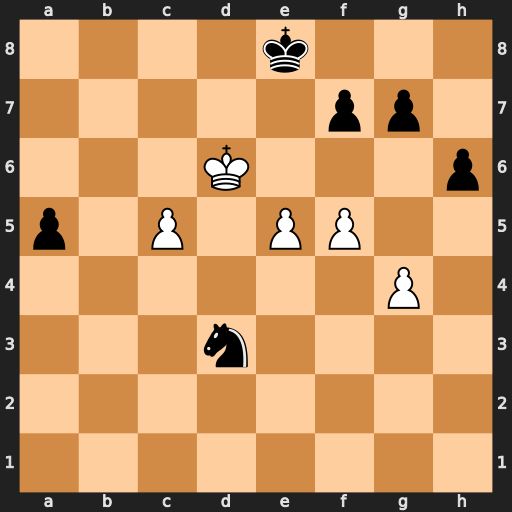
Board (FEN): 4k3/5pp1/3K3p/p1P1PP2/6P1/3n4/8/8
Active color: w
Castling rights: -
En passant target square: -
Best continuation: c6 Nxe5 c7 Nc4+ Kc6